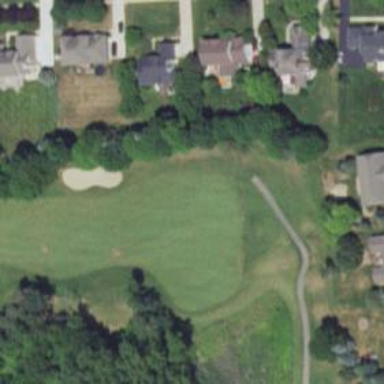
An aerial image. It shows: Golf hole.